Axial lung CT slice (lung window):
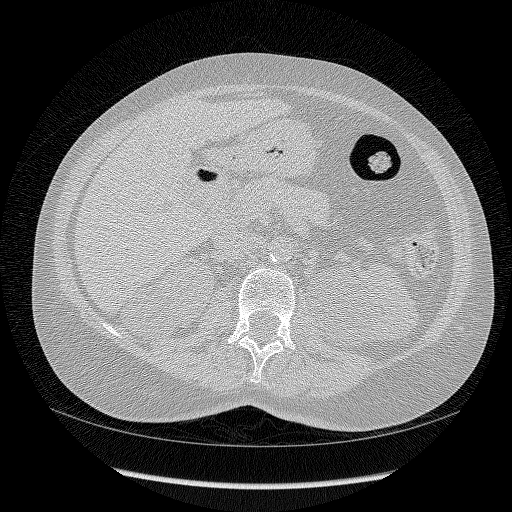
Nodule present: no